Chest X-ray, PA view. Patient: 23 years old, sex F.
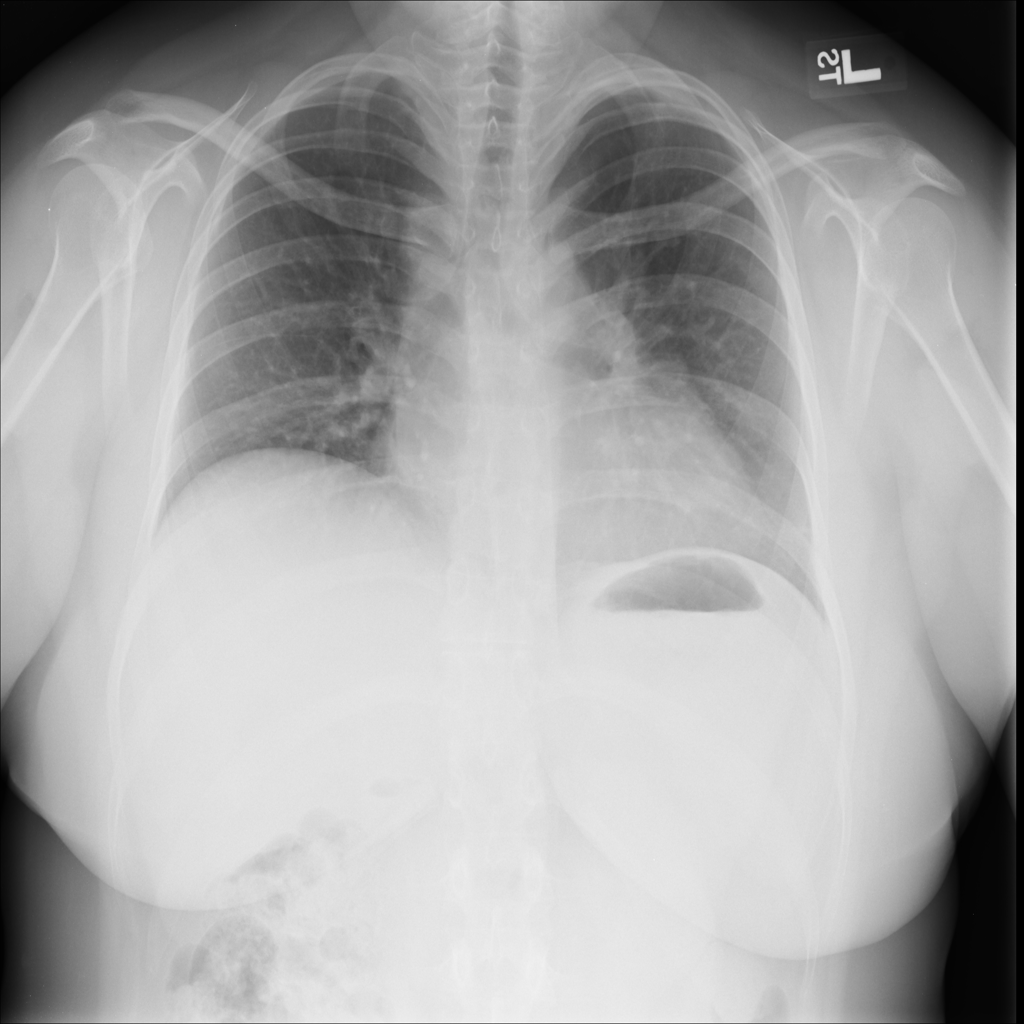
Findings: No Finding